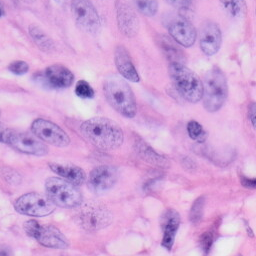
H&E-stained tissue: Skin